Question: Bellow is the code I used to plot 4 different scatter data points. I am trying to find a way to better display the red and blue points so that they can easily be shown apart since they overlap each other and mix colors. I tried adjusting the transparency but its not really helping differentiating the blue from the red points.
'''
sca1=a1.scatter(loglumha, logbhmass, color="black")
sca2=a1.scatter(clumerg, c2, alpha=1.0, color="red")
sca3=a1.scatter(mlumerg, m2, alpha=0.6, color="blue")
sca4=a1.scatter(gh1, gh2, alpha=1.0, color="green")
a1.legend([sca1, sca2, sca3, sca4], ["Our Data", "Coziol et al., 2011", "Mendel et al., 2014", "Greene & Ho, 2007"])
'''

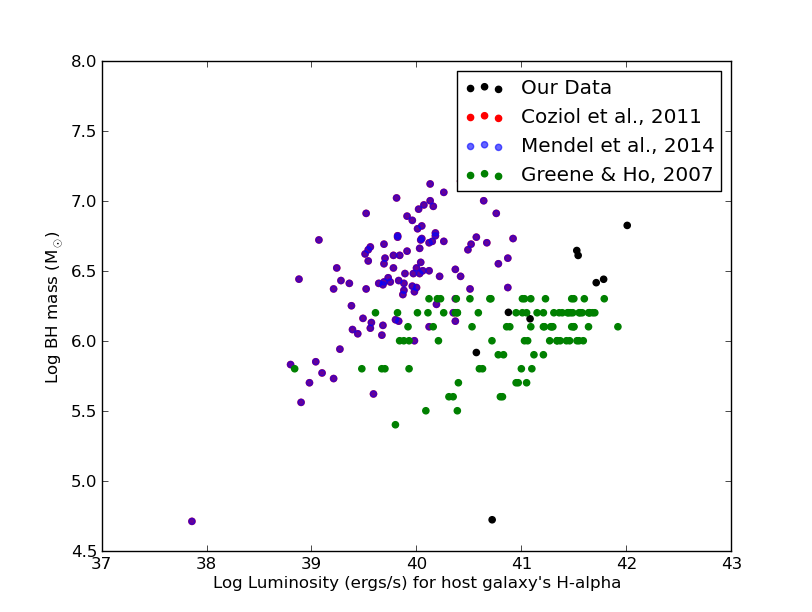
Answer: Use different <URL>. It will make it both easier for you and possible at all to for colorblind people.